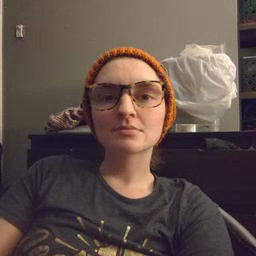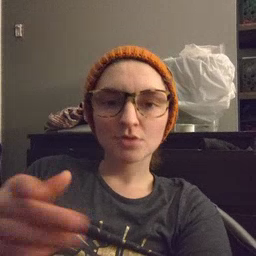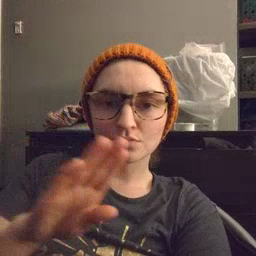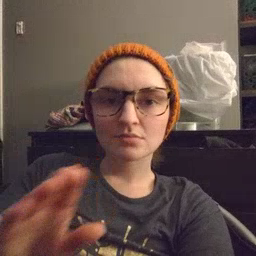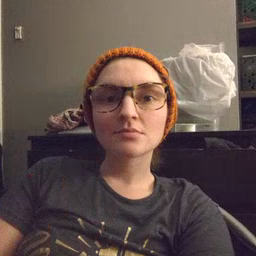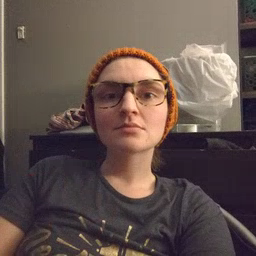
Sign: close